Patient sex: M
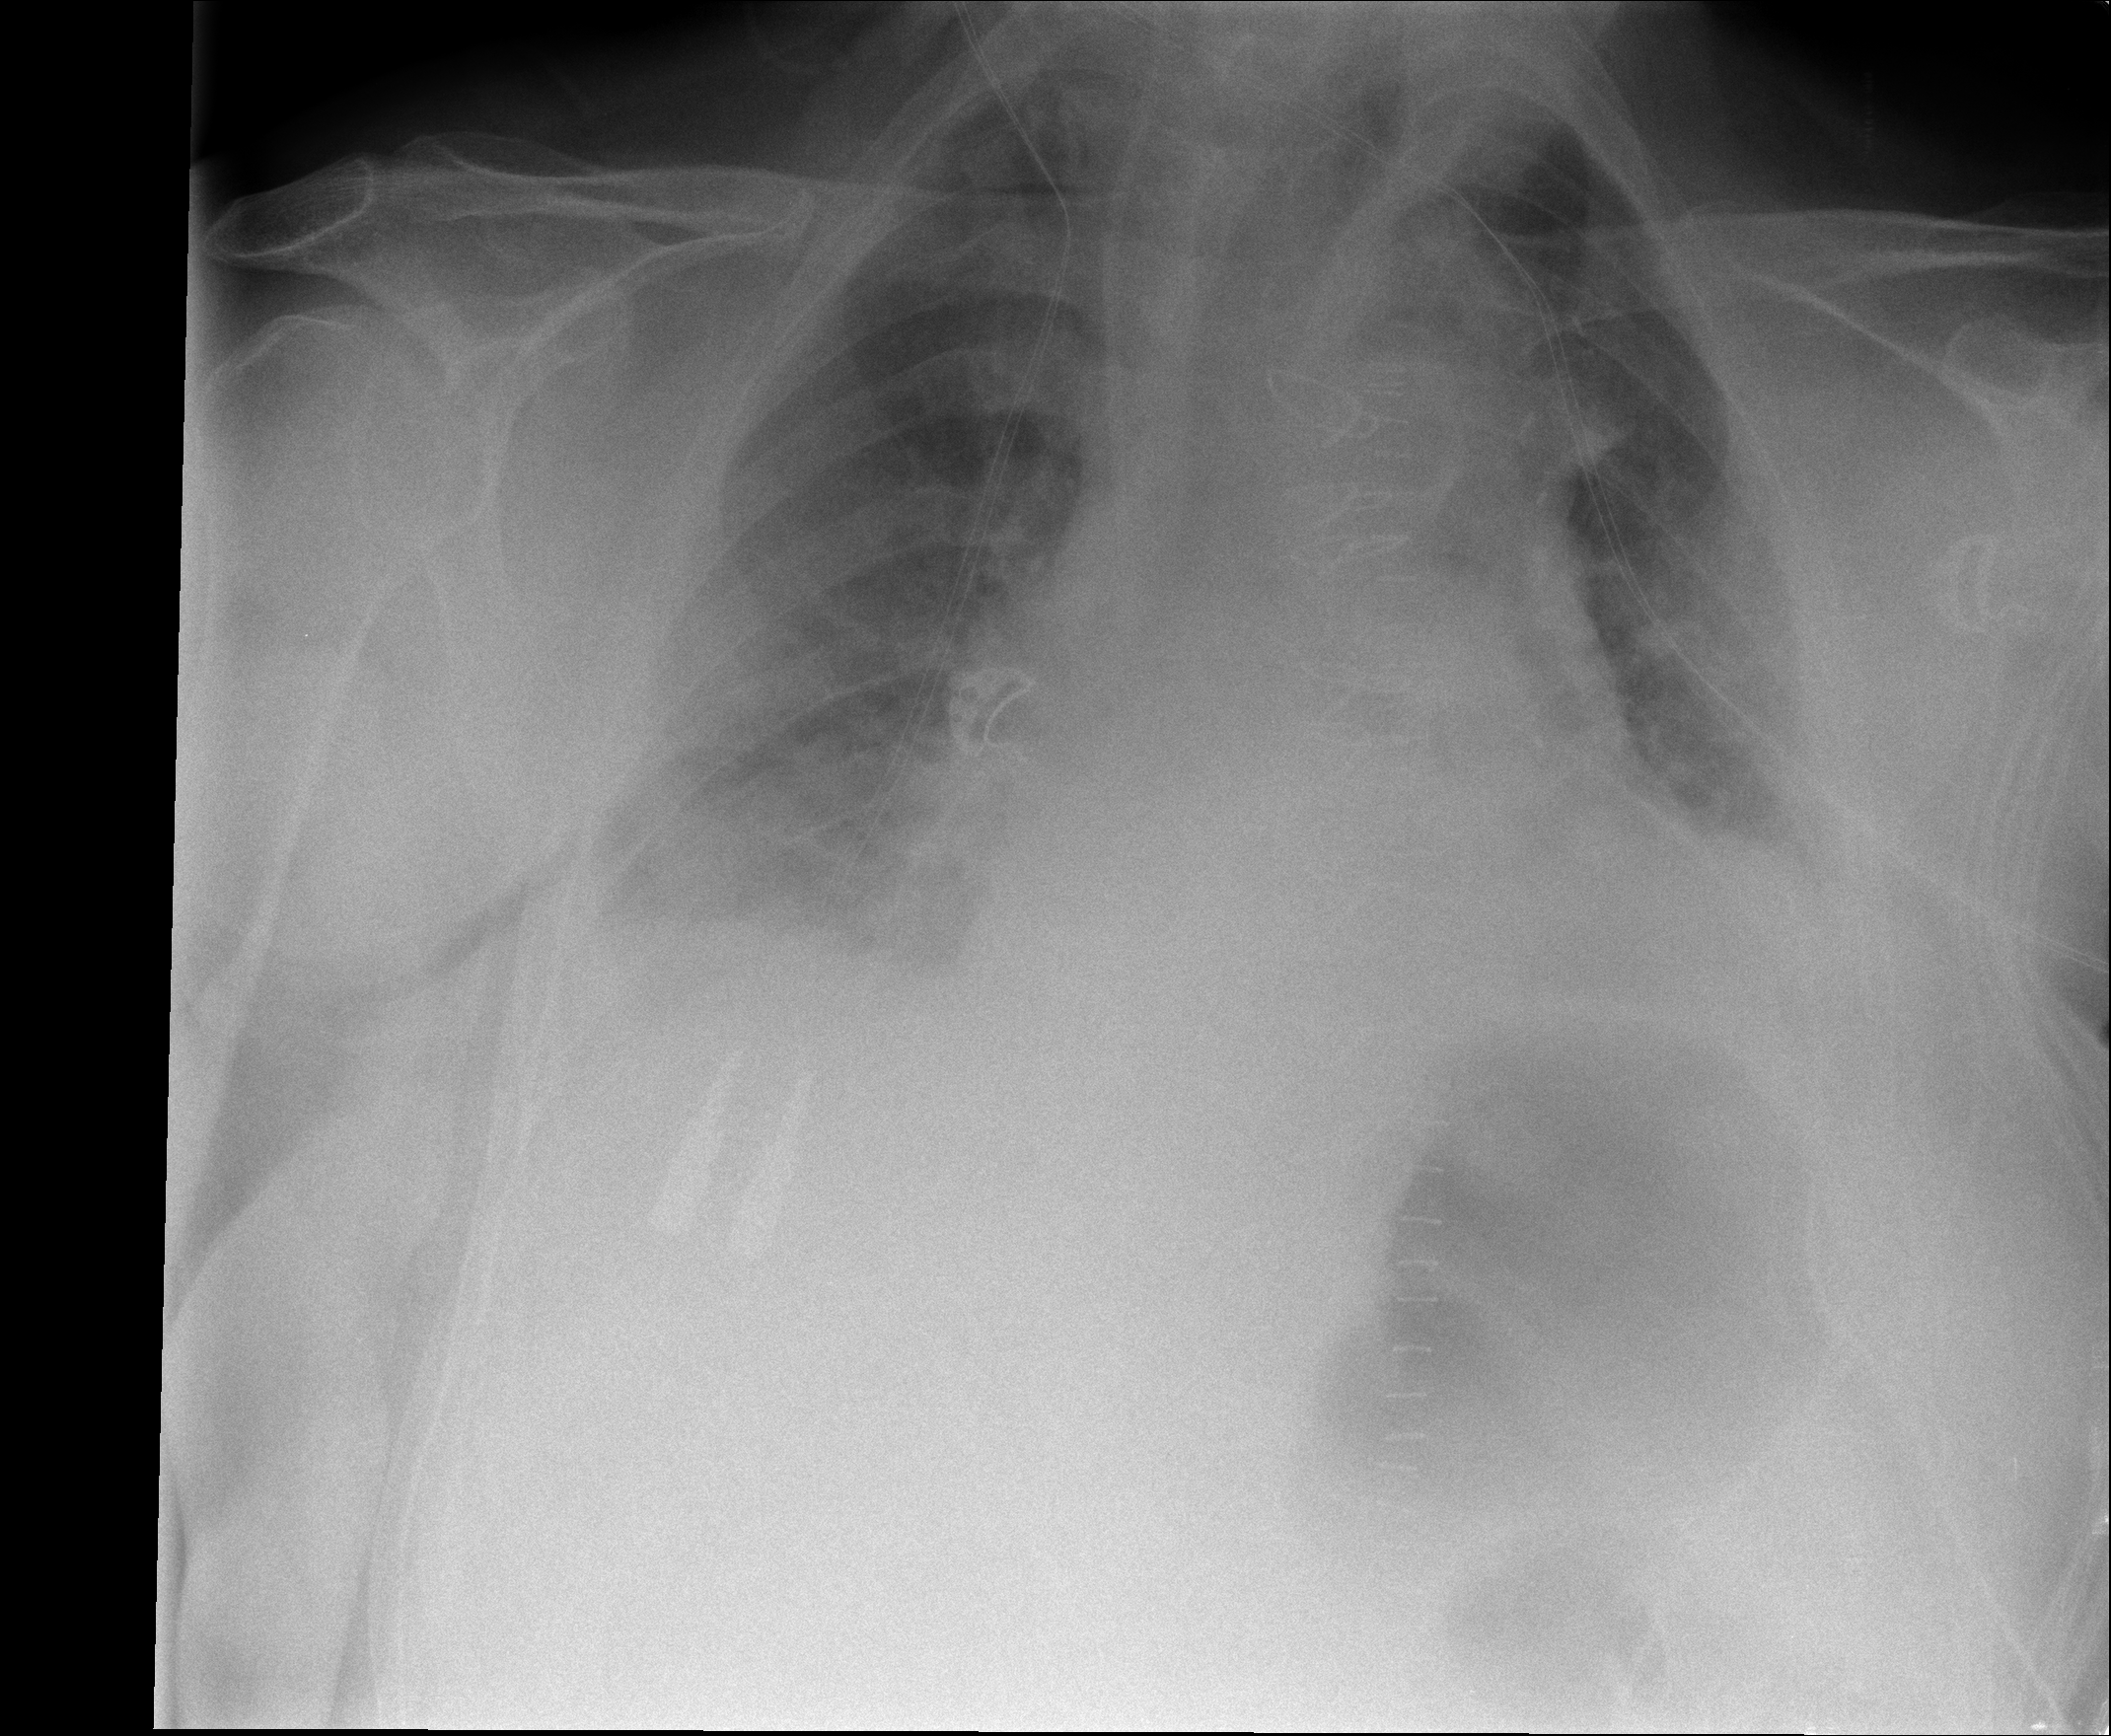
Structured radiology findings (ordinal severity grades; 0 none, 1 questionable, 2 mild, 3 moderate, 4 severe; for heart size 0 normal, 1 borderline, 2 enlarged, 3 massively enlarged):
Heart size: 2
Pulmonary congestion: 0
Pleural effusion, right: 2
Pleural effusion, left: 2
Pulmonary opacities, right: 0
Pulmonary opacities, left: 2
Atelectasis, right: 2
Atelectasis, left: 2